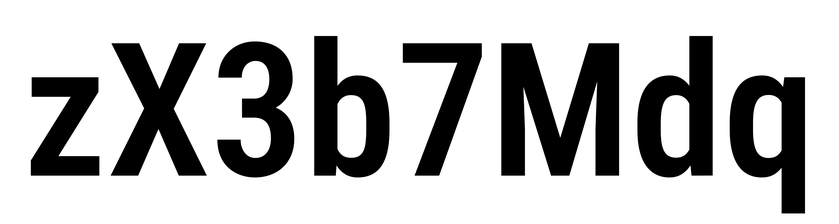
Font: Roboto_Condensed_SemiBold